一年级 · 算术
数射线上计算。

(1) $12-2-6=$

$12-8=$ \$ \qquad \$

(2) $15-5-2=$ $15-7=$
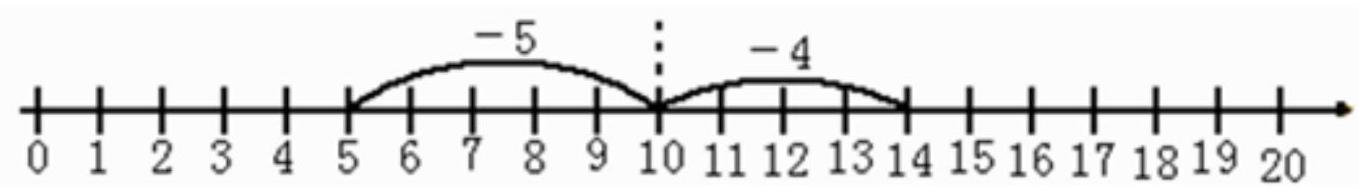
答案: 1) $4 ; 4$ (2) $8 ; 8$